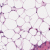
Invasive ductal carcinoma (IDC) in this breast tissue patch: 1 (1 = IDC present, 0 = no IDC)